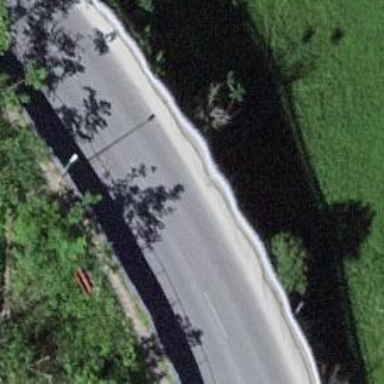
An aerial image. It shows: Secondary road with asphalt surface.